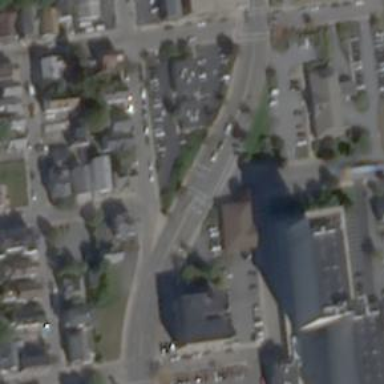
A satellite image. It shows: Marked crossing on the road.